Question: Ok, so I'm trying to use CoreLocation in a mono mac app. After a few attempts at getting it to work with no luck (the '.UpdatedLocation' event is never raised), I grabbed this sample from the <URL>.
The configuration/use of the CLLocationManager seems pretty straightforward:
'''
locationManager = new CLLocationManager();
locationManager.UpdatedLocation += HandleLocationManagerUpdatedLocation;
locationManager.Failed += HandleLocationManagerFailed;
locationManager.StartUpdatingLocation();
'''
Unfortunately, it seems the results were the same there as the location is never shown:

So is there some sort of setting on the mac that I need to enable for this to work? 'CLLocationManager.LocationServicesEnabled' is returning true when I check it at runtime.
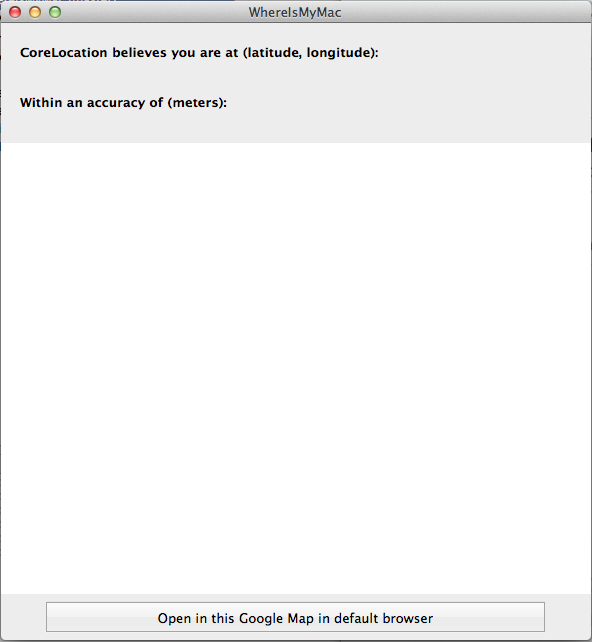
Answer: On Mountain Lion I see the same issue that Joel is seeing. The update never occurs. I created a sample obj-c app and that does work. In the console log I see these errors with the MonoMac app:
'''
9/16/12 8:06:34.291 AM com.apple.launchd.peruser.501[154]: (com.apple.CoreLocationAgent) Throttling respawn: Will start in 1 seconds
9/16/12 8:06:35.332 AM CoreLocationAgent[7744]: CodeSigningInforequest for pid=7739
9/16/12 8:06:35.333 AM CoreLocationAgent[7744]: getting requirement data failed for pid=7739
'''
But for the obj-c app it looks like:
'''
9/16/12 8:02:18.143 AM CoreLocationAgent[7674]: locationRequest for pid=7670 message=0
9/16/12 8:02:20.196 AM CoreLocationAgent[7674]: locationRequest for pid=7670 response=1
'''
I have not determined the cause.